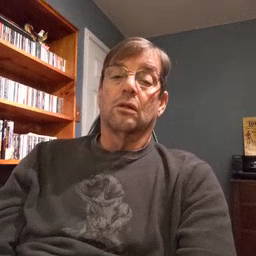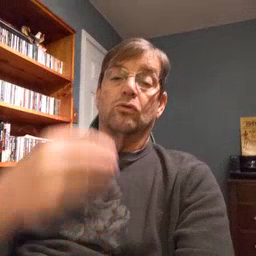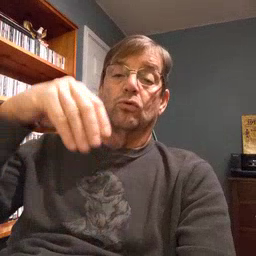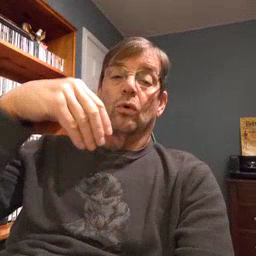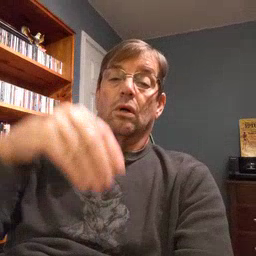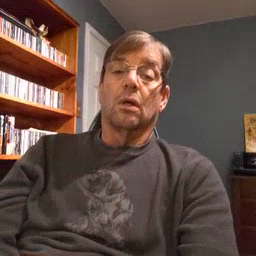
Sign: store